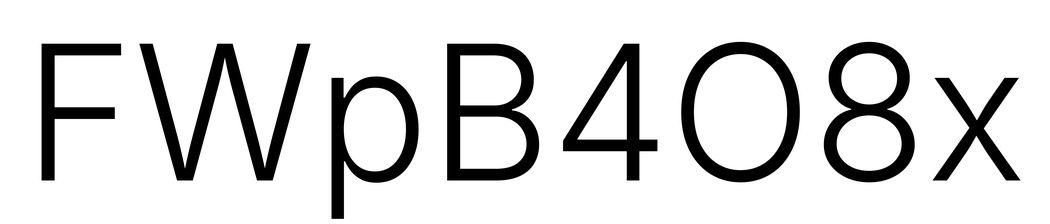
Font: Inter_Light